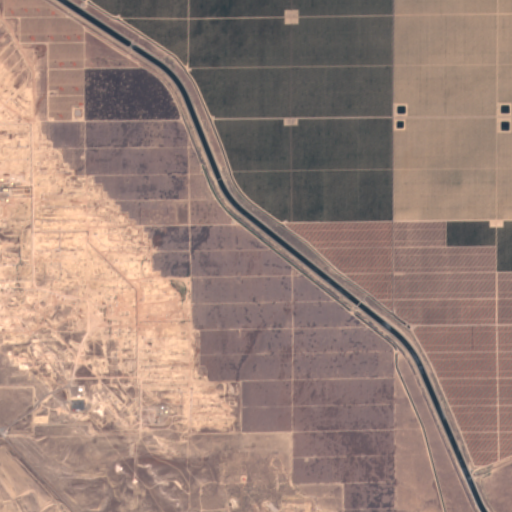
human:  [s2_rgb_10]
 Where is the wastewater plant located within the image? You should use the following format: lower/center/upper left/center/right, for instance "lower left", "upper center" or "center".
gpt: The wastewater plant is located in the center left of the image.
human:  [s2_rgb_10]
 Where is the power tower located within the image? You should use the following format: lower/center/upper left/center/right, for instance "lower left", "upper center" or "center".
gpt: There is no power tower in the image.